Question: I'm working on adding bxslider to my Rails web project. I have it added sucessfully. However, what is annoying is that even after altering several CSS feautures, there is gray area at the bottom that does not go away. I've tried setting various heights to 100%, but does not work. I also tried eliminating any borders or padding, which still doesn't do the trick. Has anyone experienced the same issue or knows how to eradicate the gray body part so that images fit the entire height of the slider?

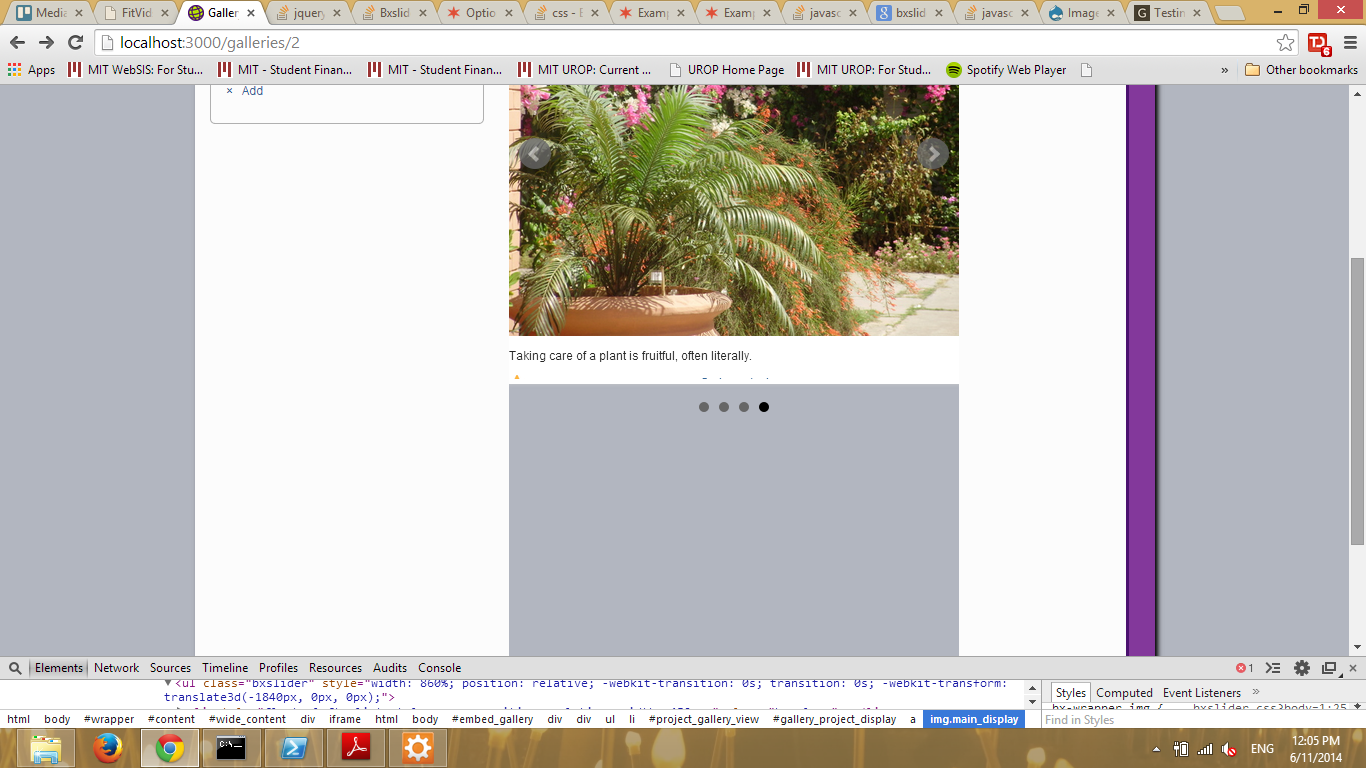
Answer: Thanks for the comments! I realized that in order to get rid of the grey area, I needed to adjust the height of the iframe itself, and not tamper too much with the CSS related to the images within the slider or any of its contents.